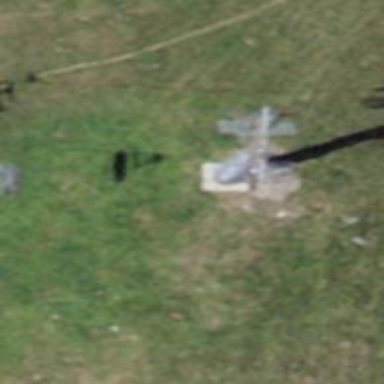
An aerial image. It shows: Pylon used for aerialway.